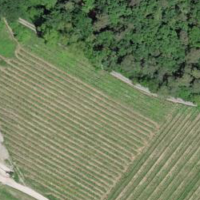
EUNIS habitat code: 40
Species observed at this site:
Euphorbia cyparissias